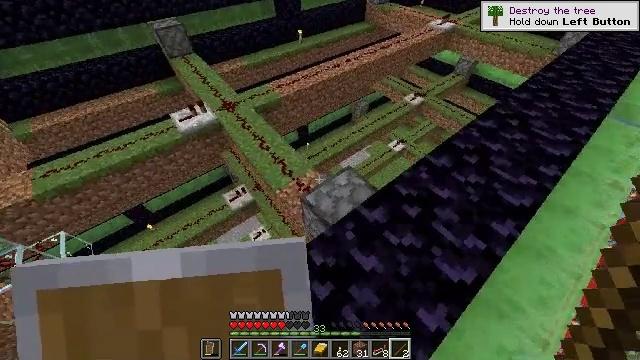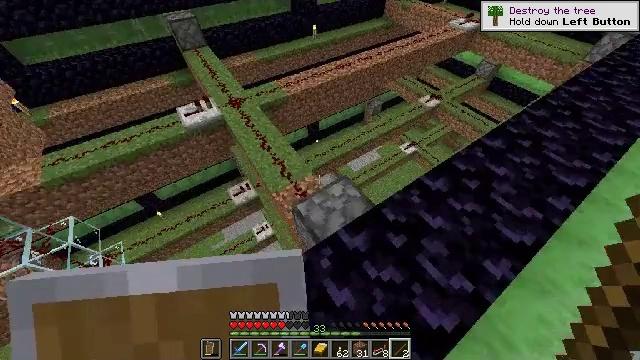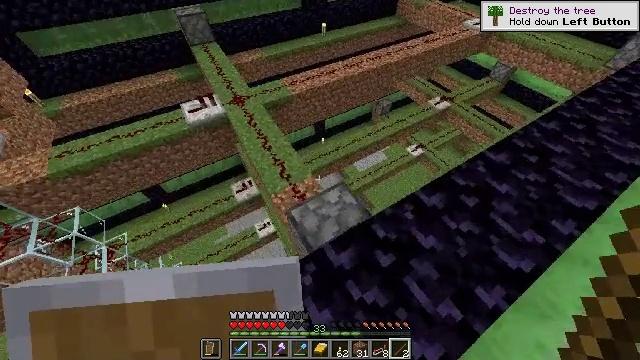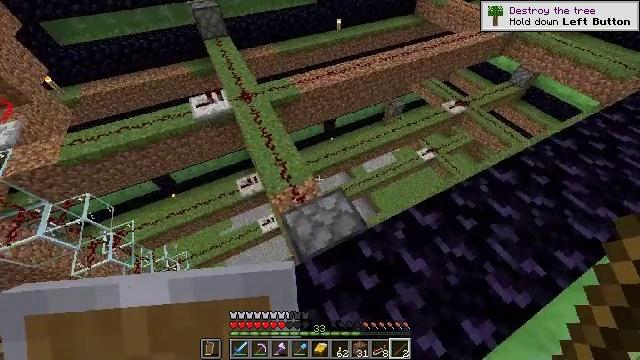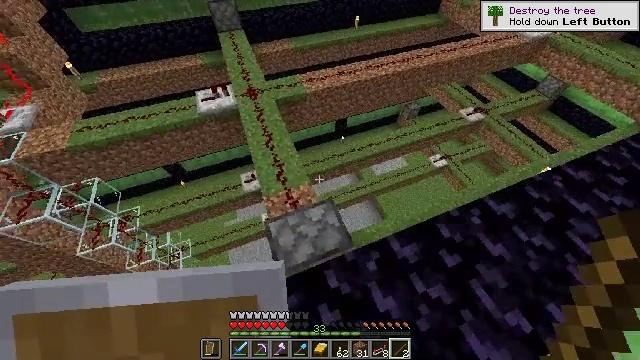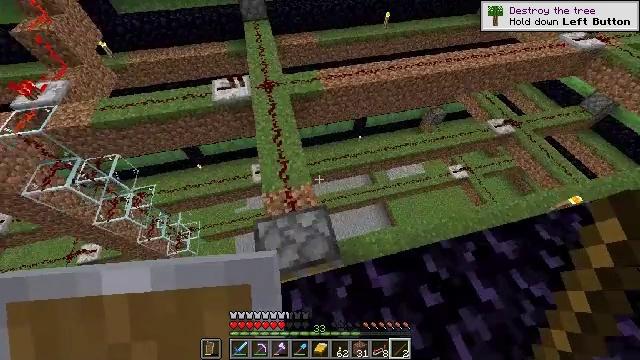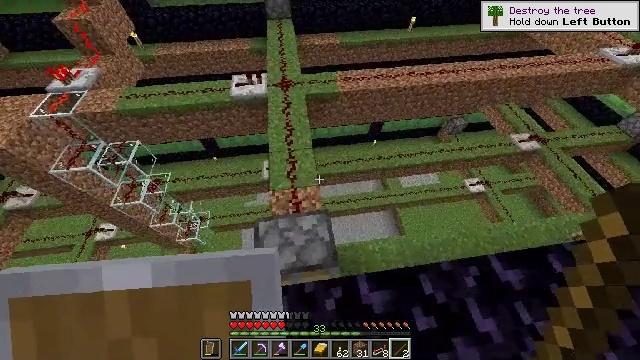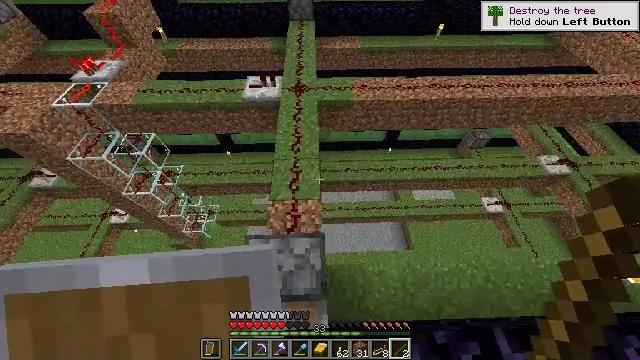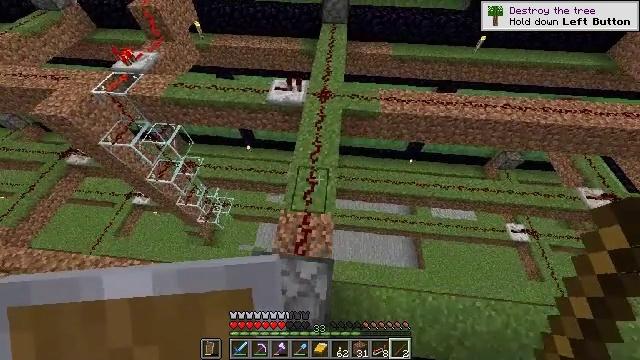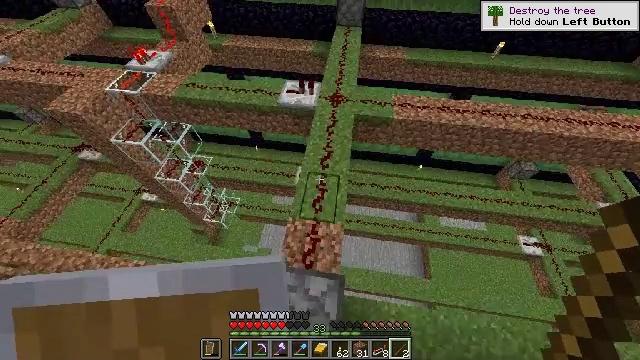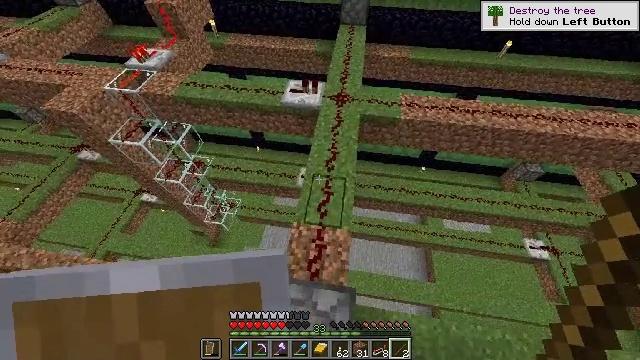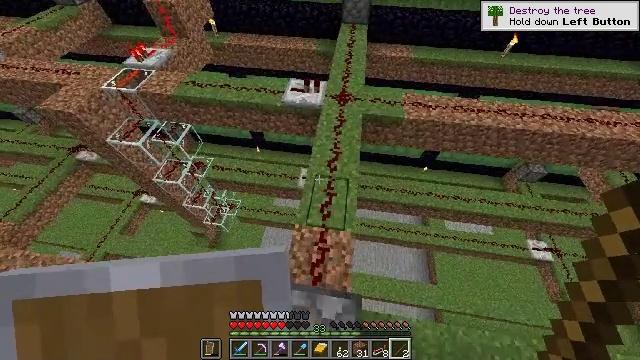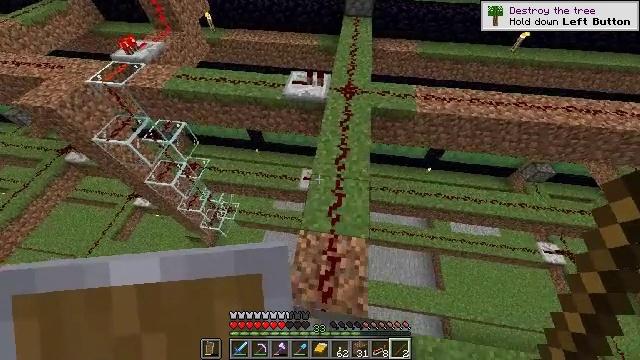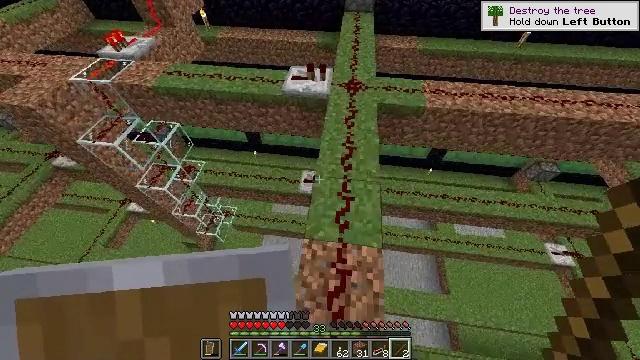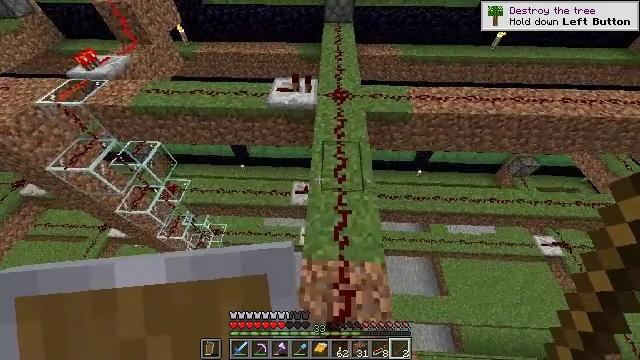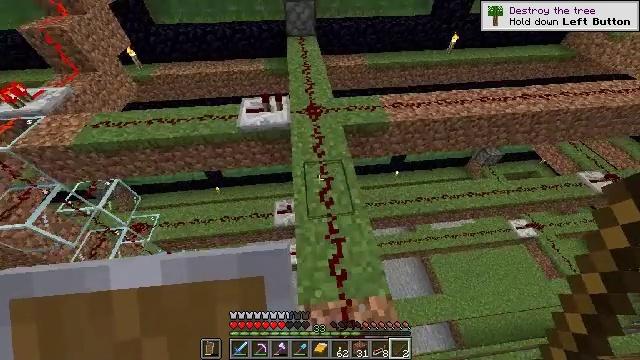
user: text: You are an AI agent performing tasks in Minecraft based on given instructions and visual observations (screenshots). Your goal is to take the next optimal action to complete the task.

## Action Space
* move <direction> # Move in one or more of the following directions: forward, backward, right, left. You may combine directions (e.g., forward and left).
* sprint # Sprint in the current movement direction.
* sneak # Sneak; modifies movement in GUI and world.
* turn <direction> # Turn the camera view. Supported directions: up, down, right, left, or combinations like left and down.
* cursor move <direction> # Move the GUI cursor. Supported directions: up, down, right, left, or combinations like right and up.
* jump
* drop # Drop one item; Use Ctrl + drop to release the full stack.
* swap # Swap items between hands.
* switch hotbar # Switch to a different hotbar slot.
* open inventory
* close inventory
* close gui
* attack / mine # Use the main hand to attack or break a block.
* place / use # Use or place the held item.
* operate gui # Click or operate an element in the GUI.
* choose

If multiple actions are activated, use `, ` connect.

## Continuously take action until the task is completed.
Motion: motion action
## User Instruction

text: Gather the repeater by attacking it.
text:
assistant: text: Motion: move forward and move right, turn left
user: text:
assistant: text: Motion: move forward and move right, turn left
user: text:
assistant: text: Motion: move forward and move right, turn left
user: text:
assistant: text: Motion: move forward and move right, turn left and down
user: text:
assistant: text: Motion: move forward and move right, turn left and down
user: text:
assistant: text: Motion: move forward, turn left
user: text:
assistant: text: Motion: move forward, turn left
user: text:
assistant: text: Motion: move forward and move left, turn left
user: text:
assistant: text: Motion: move forward and move left, turn left
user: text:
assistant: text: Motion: move forward and move left
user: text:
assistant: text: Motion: move forward and move left
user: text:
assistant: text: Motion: move forward
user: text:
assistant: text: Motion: move forward
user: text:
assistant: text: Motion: move forward, turn right and up
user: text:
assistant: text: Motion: move forward, turn right and up
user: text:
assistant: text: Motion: move forward and move right, turn right and up
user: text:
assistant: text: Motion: move forward and move right
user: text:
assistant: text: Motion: move forward, turn left and up
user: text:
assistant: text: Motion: move forward
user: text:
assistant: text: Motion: move forward
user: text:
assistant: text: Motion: move forward
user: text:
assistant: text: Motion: move forward
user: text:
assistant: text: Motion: move forward, turn left
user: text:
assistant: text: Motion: move forward
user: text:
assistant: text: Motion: move forward, turn left
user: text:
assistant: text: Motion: move forward, turn left
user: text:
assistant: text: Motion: move forward, turn left
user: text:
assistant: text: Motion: move forward, turn left
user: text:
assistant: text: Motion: move forward, turn left
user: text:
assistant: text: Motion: move forward, turn left